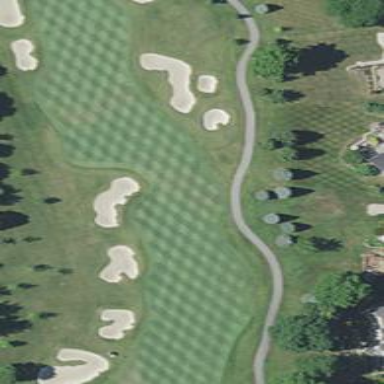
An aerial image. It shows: Grassy area designated as golf fairway.